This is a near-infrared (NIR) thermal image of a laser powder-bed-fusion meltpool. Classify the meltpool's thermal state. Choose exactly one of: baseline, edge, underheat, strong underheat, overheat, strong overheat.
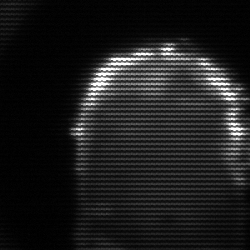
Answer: baseline